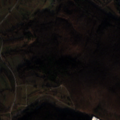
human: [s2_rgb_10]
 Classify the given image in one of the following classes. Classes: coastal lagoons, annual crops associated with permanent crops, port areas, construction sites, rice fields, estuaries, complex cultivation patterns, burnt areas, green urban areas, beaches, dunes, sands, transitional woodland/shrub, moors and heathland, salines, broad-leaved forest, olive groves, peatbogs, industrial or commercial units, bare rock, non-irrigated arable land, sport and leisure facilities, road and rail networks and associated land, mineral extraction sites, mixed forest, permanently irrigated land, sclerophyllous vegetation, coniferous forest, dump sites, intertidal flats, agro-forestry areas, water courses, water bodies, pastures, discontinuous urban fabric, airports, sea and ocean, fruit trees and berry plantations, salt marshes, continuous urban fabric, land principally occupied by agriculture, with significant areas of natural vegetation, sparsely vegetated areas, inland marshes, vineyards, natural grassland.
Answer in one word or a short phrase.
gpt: discontinuous urban fabric, complex cultivation patterns, broad-leaved forest